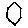
Label: hexagon